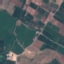
Land use / land cover class: PermanentCrop